Question: I want to implement twitter bootstrap dropdown menu, here's my code:
'''
<span class="dropdown">
<a href="#menu1" class="dropdown-toggle" data-toggle="dropdown" ><img class="left" src="/static/img/topmenu_preferences.png" /><b class="caret"></b></a>
<ul class="dropdown-menu">
<li><a href="#">a</a></li>
<li><a href="#">b</a></li>
<li><a href="#">c</a></li>
<li class="divider"></li>
<li><a href="#">d</a></li>
</ul>
'''
Dropdown works good, my dropdown is placed next to right edge of the screen and when I click my dropdown-toggle, the list goes outside the screen. It looks like on the screen:

How can i fix it?
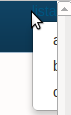
Answer: adding '.pull-right' to 'ul.dropdown-menu' should do it
> As of Bootstrap v3.1.0, '.pull-right' on dropdown menus is <URL>. To right-align a menu, use '.dropdown-menu-right'.
> As of Bootstrap v5, '.dropdown-menu-right' is deprecated. For Bootstrap v5, use <URL>.